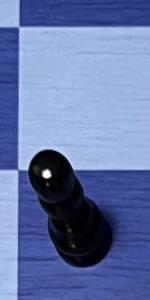
Label: Pawn_Black